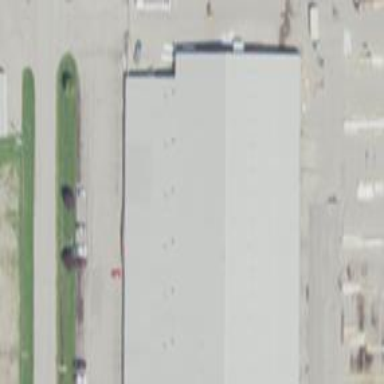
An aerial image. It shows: Building that serves as shop for building materials.